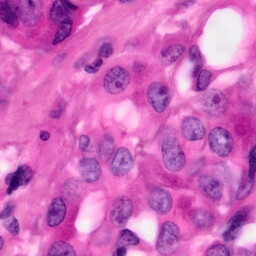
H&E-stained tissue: Pancreatic